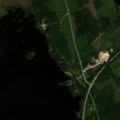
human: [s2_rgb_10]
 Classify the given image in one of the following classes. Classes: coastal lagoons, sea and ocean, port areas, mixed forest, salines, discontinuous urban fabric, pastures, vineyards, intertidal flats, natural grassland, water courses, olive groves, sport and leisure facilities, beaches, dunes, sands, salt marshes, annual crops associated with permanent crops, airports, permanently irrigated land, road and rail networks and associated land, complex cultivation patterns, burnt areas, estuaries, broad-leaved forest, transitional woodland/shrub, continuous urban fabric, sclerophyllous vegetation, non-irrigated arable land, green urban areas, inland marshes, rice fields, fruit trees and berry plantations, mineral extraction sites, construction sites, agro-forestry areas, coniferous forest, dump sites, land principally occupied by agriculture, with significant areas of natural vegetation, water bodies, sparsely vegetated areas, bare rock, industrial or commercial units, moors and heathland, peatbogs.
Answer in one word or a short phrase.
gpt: coniferous forest, mixed forest, transitional woodland/shrub, water courses, water bodies